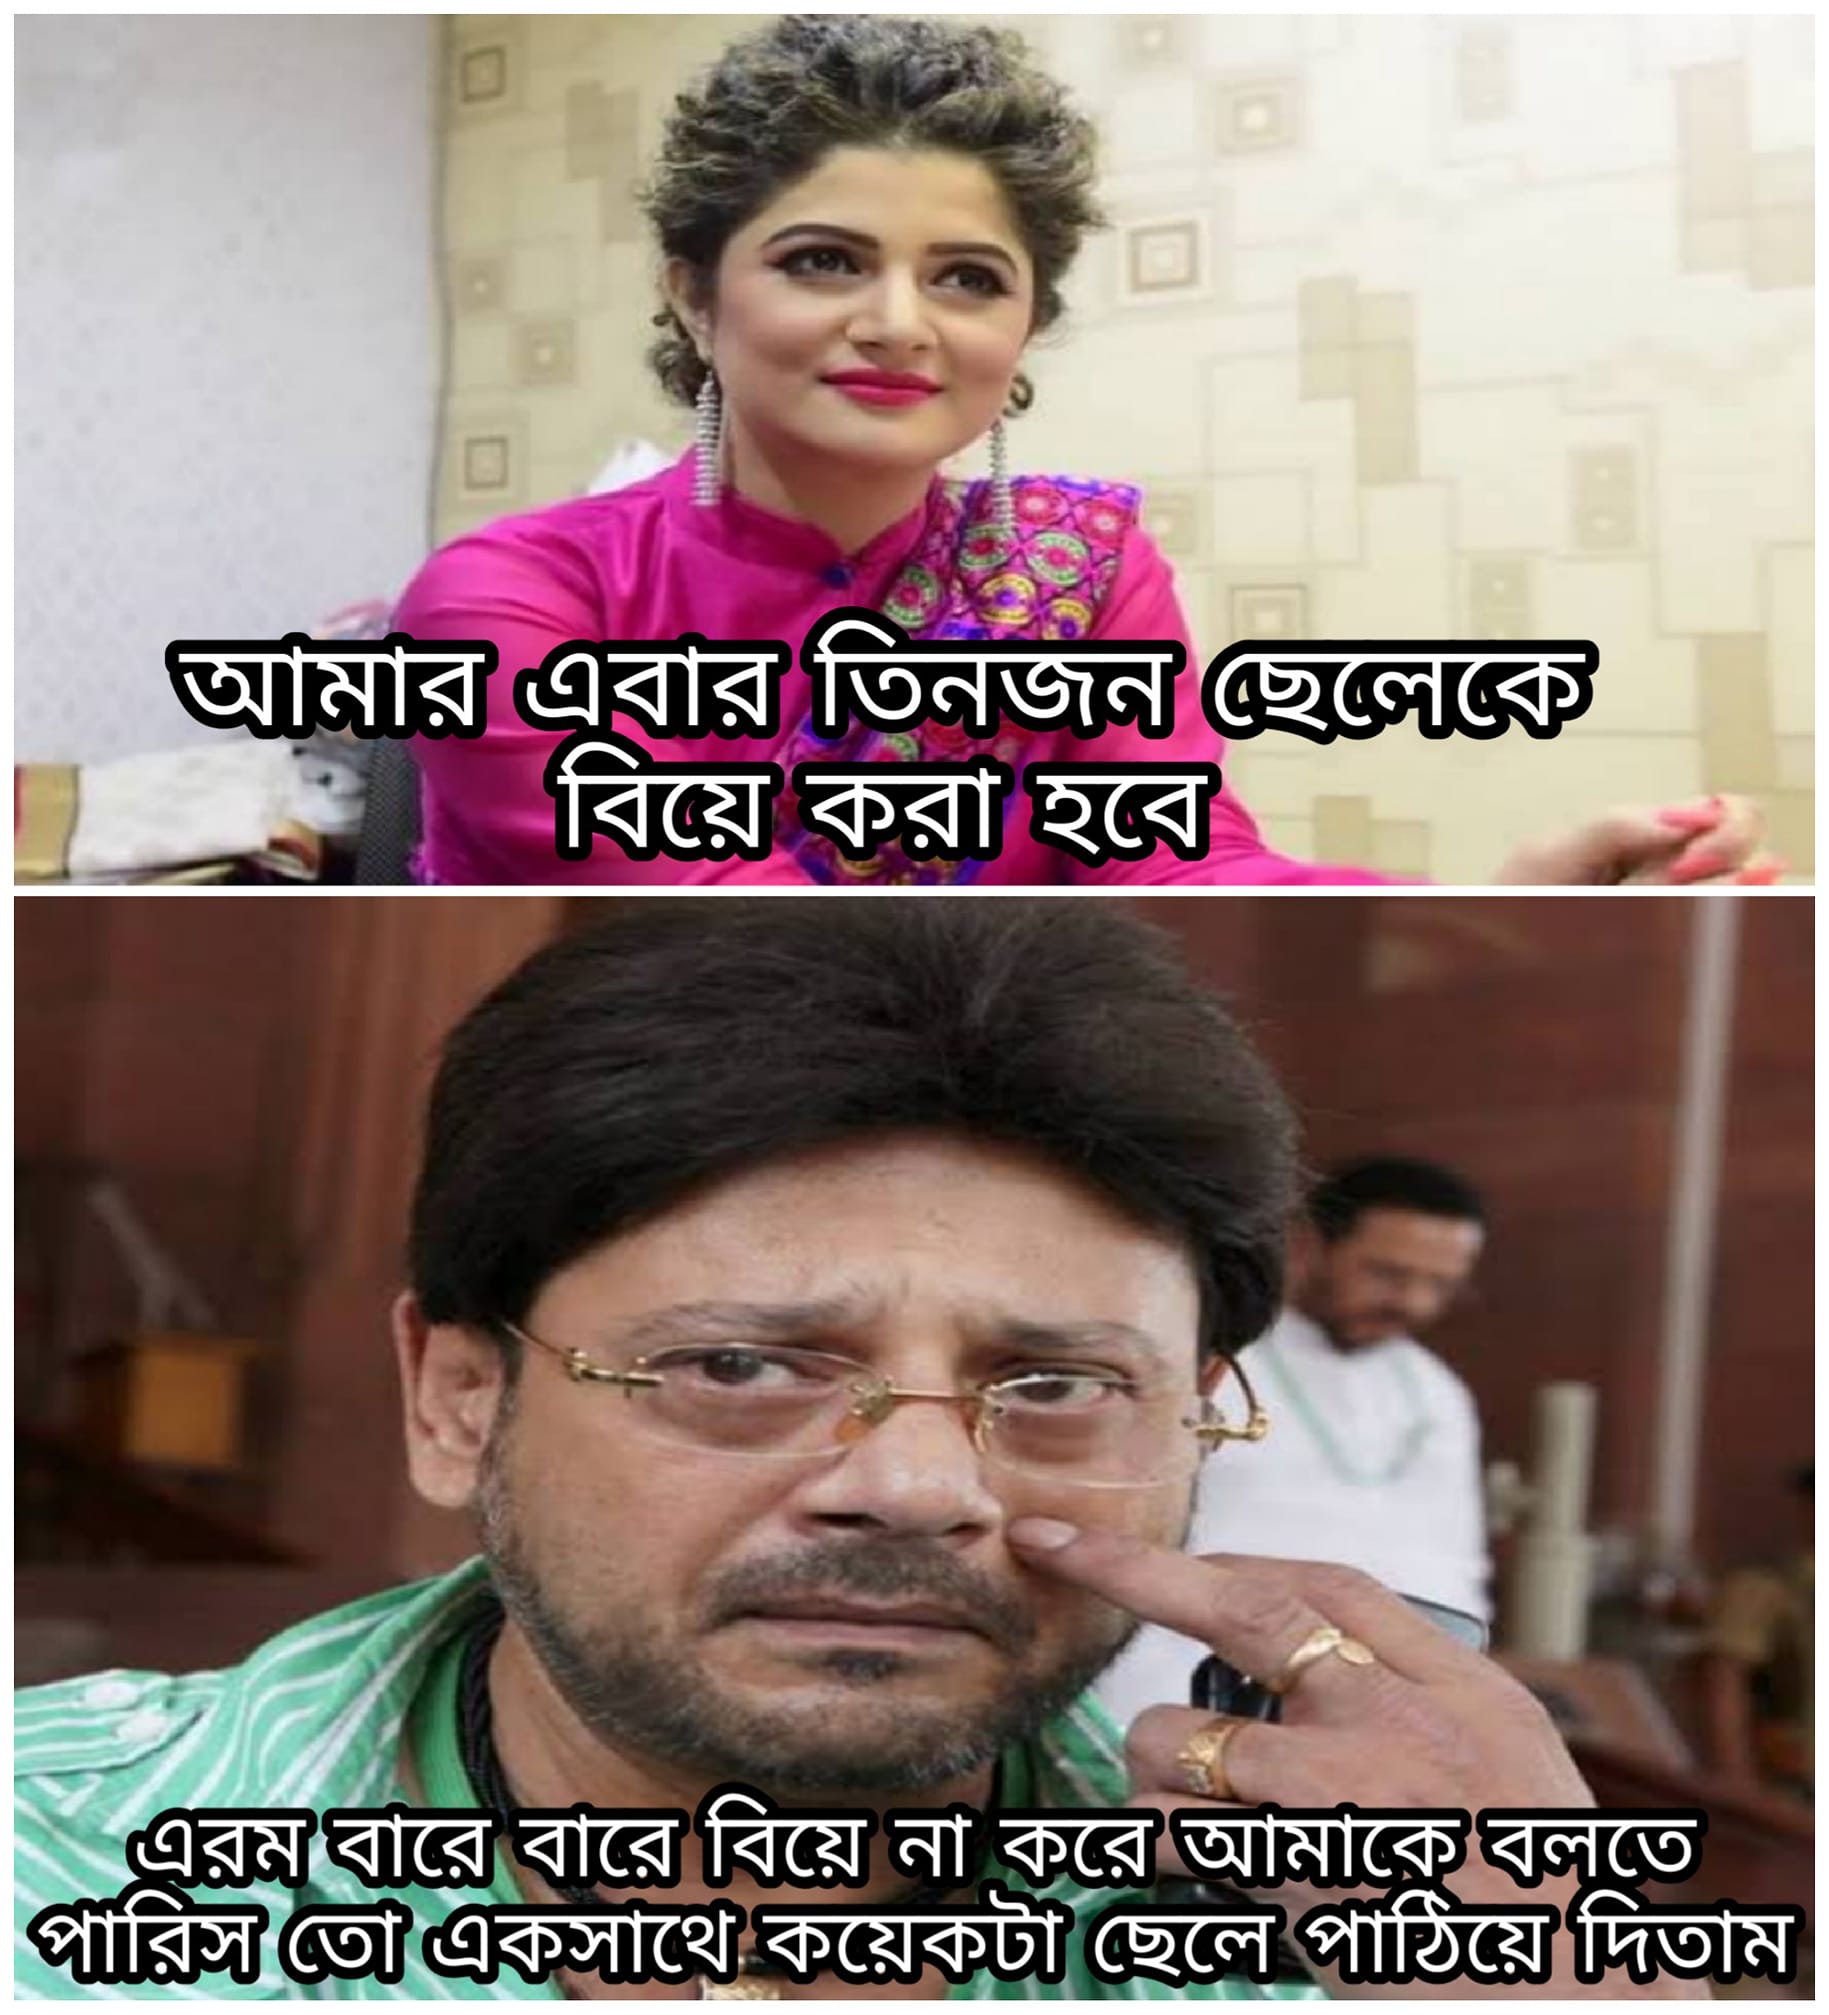
Caption: আমার এবার তিনজন ছেলেকে বিয়ে করা হবে    এরম বারে বারে বিয়ে না করে আমাকে বলতে পারিস তো একসাথে কয়েকটা ছেলে পাঠিয়ে দিতাম
Label: hate